Question: To convey the relative frequencies of key words, I would like each "bar" in a plot to consist of one of the words repeated vertically by its frequency. The 'ggplot' code below removes the outline of the bar and the fill, but how can I create a "stack" of words as (or in) a bar according to the word's frequency? Thus "global" would start at the x-axis and repeat "global" three times vertically, position against 1, 2, and 3 of the y-axis; "local" would stack five times, etc.
'''
# a toy data frame
words <- c("global", "local", "firm")
freq <- c(3, 5, 6)
df <-data.frame(cbind(words, freq))
library("ggthemes")
# a very unimpressive and uninformative plot
ggplot(df, aes(x = words, y = freq)) +
geom_bar(stat = "identity", fill = "transparent", colour = "white") +
theme_tufte()
'''

I tried to use 'annotation_custom()' with a textGrob but couldn't figure out how to repeat the word by its frequency.
Thank you for any guidance.
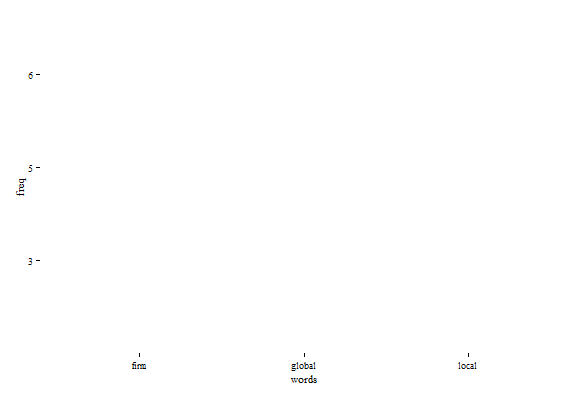
Answer: Here's a quick hack that might meet your needs (though I'd bet there's a better way to do this):
'''
library(dplyr)
# Data frame with each word appearing a number of times equal to its frequency
df.freq = data.frame(words=rep(words, freq))
# Add a counter from 1 to freq for each word.
# This will become the 'y' value in the graph.
df.freq = df.freq %>%
group_by(words) %>%
mutate(counter=1:n())
# Graph the words as if they were points in a scatterplot
p1 = ggplot(df.freq, aes(words, counter-0.5)) +
geom_text(aes(label=words), size=12) +
scale_y_continuous(limits=c(0,max(df.freq$counter))) +
labs(x="Words",y="Freq") +
theme_tufte(base_size=20) +
theme(axis.text.x=element_blank(),
axis.ticks.x=element_blank())
# Save the plot, adjusting the aspect ratio so that the words stack nicely
# without large gaps between each copy of the word
pdf("word stack.pdf", 6,3.5)
p1
dev.off()
'''
Here's a 'png' version, since SO doesn't display PDF files.

If you're not set on using a stack of words, another option is to stick with a bar plot and add the word to the middle of each bar. For example:
'''
# a toy data frame
words <- c("global", "local", "firm")
freq <- c(3, 5, 6)
df <-data.frame(words, freq)
ggplot(df, aes(words, freq)) +
geom_bar(stat="identity", fill=hcl(195,100,65)) +
geom_text(aes(label=words, y=freq*0.5), colour="white", size=10) +
theme_tufte(base_size=20) +
theme(axis.text.x=element_blank(),
axis.ticks.x=element_blank())
'''